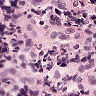
Metastatic tissue present: no